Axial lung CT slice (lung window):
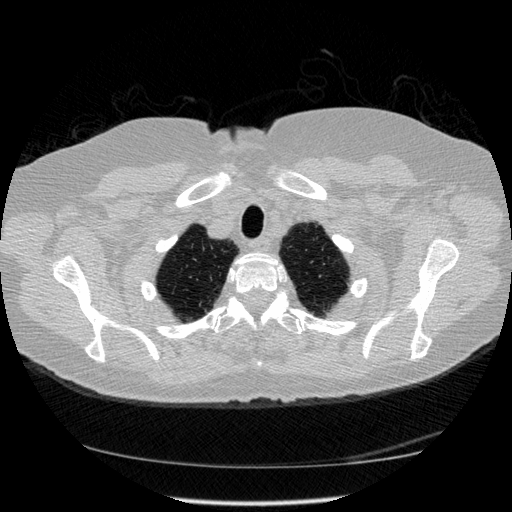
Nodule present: no